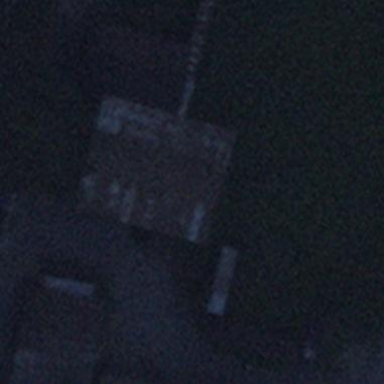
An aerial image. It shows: Barn.